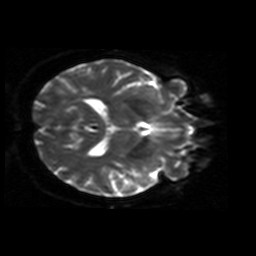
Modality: ADC
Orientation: axial
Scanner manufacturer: siemens
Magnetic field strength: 1.5 T
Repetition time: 8.1 s
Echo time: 0.119 s